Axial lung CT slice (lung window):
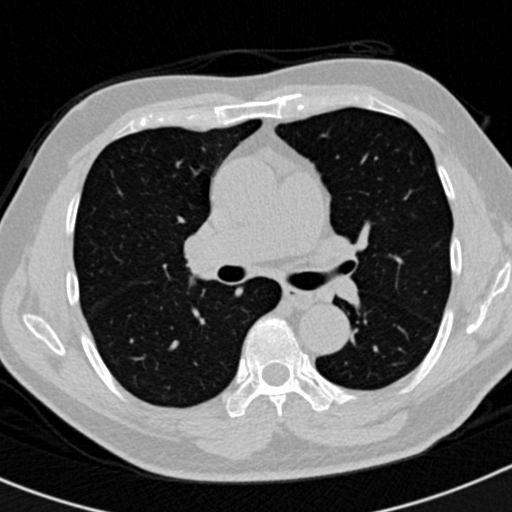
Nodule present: no